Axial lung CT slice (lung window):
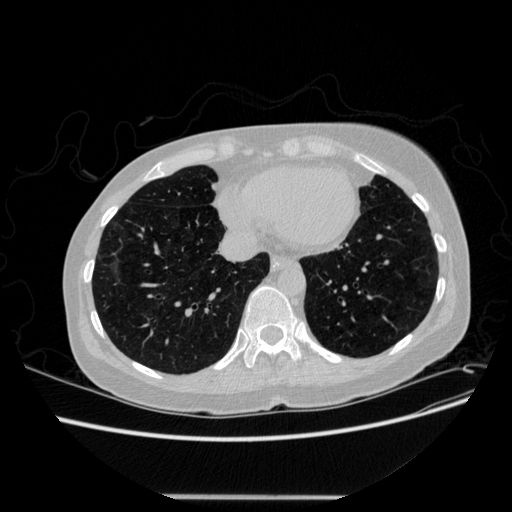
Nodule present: no